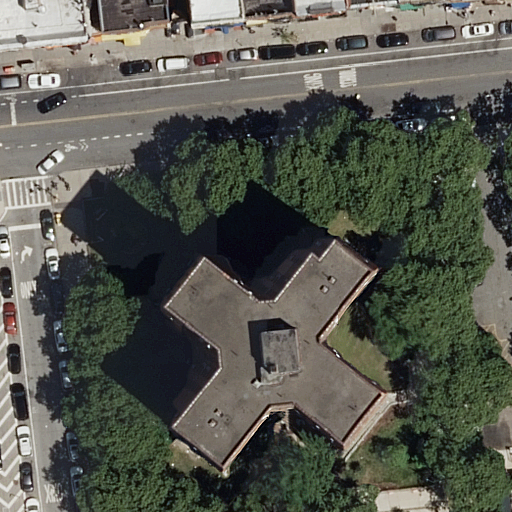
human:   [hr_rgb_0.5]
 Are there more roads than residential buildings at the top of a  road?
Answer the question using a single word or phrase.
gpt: no

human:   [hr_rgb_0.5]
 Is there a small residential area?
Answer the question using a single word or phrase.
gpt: no

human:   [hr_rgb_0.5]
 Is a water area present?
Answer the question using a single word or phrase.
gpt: no

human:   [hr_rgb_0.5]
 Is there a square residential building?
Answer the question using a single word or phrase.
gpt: no

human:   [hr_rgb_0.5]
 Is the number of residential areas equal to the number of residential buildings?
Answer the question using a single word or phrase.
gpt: no

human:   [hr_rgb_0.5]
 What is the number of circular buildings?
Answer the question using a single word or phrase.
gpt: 0

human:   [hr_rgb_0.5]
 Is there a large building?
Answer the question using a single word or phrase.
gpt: yes

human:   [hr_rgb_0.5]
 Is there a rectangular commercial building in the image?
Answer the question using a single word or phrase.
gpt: no

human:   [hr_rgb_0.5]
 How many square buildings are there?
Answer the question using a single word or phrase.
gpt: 0

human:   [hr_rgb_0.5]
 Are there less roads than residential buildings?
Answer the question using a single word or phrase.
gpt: yes

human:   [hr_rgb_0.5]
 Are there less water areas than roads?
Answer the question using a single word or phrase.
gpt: yes

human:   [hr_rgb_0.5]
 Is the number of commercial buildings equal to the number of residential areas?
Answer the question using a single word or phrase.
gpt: no

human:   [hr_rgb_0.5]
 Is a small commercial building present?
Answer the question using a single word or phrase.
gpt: no

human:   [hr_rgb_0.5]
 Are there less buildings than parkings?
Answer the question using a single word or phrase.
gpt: no

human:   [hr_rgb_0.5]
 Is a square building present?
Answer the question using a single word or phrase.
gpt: no

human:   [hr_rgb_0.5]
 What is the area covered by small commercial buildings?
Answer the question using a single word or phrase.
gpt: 0m2

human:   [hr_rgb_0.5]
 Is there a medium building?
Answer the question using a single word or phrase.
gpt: no

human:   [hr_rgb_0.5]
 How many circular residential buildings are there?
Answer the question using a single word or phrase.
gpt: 0

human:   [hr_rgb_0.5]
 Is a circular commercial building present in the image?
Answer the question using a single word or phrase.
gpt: no

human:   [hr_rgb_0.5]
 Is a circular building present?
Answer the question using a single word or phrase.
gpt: no

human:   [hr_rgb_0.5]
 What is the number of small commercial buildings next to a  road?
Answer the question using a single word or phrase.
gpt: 0

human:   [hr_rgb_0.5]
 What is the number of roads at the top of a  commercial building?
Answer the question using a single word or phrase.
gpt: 0

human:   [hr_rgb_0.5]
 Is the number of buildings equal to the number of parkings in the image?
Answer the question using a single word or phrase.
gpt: no

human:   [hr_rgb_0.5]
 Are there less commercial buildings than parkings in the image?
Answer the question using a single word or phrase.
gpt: yes

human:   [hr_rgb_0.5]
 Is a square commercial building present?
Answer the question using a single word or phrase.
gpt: no

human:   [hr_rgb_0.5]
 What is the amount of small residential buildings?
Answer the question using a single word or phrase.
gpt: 7

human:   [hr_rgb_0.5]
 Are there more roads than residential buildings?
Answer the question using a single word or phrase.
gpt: no

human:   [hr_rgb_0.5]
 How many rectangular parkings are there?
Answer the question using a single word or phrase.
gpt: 1

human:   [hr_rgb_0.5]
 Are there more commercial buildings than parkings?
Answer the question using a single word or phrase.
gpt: no

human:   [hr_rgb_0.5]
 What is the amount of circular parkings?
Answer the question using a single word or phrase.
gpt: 0

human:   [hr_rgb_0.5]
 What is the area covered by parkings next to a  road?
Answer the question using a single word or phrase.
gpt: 1950m2

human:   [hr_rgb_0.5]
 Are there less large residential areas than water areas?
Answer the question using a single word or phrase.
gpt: no

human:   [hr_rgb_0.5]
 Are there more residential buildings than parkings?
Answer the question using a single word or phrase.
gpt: yes

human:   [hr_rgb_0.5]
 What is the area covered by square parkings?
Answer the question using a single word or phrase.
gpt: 0m2

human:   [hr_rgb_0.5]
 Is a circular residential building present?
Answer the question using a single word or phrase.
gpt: no

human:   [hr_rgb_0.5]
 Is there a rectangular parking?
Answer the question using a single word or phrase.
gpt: yes